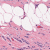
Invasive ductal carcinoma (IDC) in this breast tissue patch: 1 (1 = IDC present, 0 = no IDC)